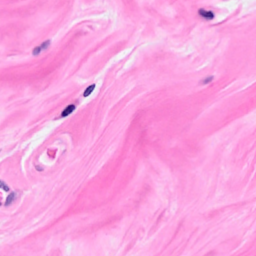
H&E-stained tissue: Breast